Field crop: tomato
Growth stage: 2
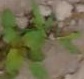
Species: solanum